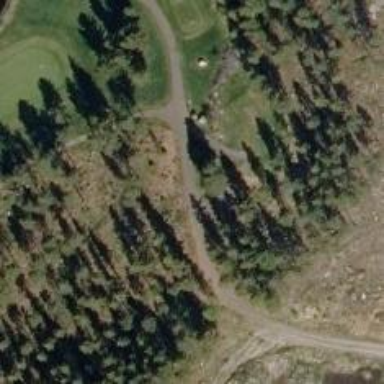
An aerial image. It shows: Pathway for golfing.